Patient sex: F
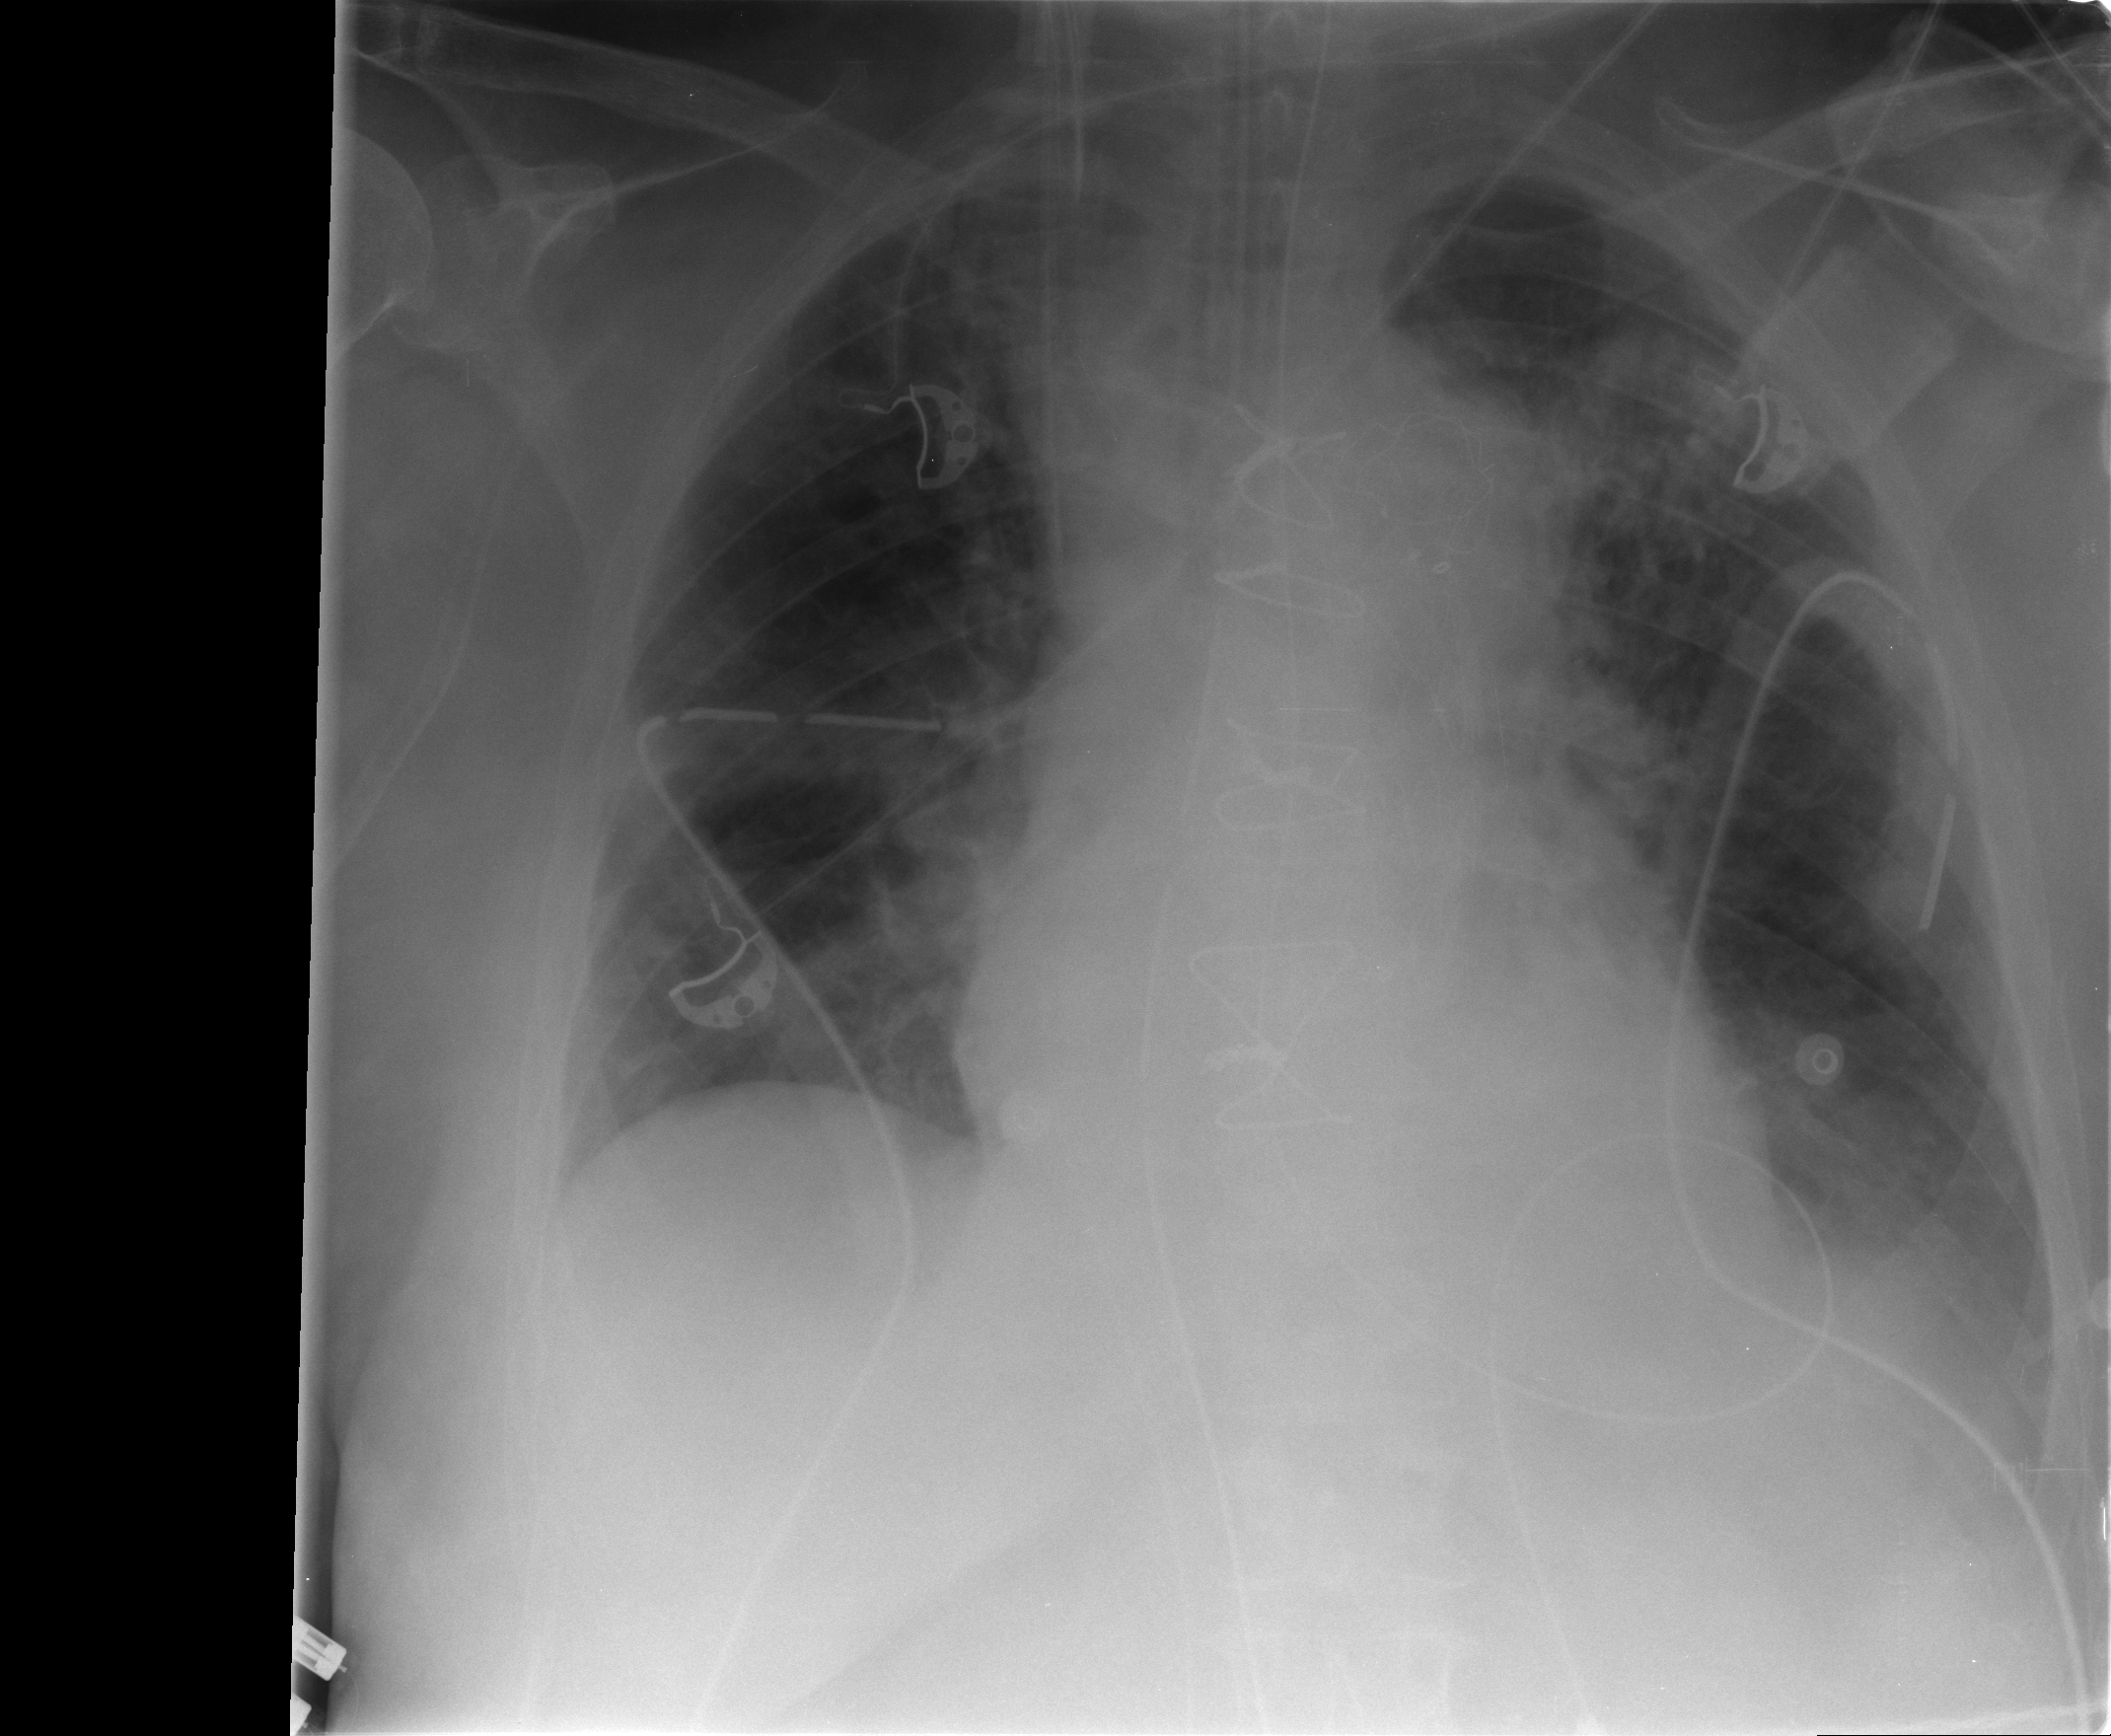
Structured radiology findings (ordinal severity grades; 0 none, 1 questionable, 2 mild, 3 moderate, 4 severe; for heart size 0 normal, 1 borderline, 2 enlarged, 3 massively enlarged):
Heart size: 0
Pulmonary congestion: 1
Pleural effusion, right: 0
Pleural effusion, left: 0
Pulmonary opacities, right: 0
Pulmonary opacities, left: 0
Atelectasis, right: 2
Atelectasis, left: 2